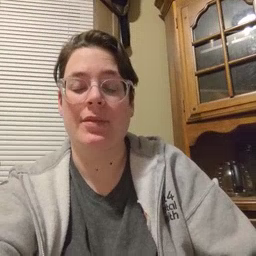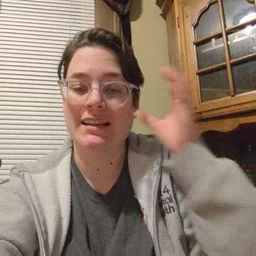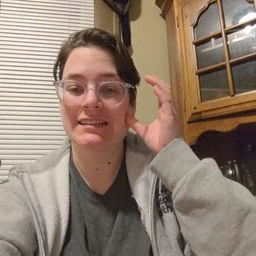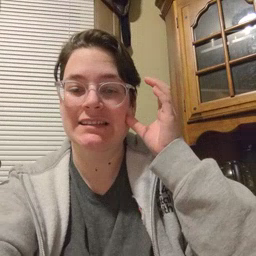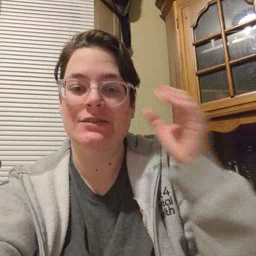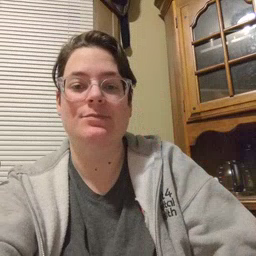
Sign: listen